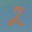
Label: 2